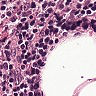
Metastatic tissue present: no